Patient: sex F, age 77
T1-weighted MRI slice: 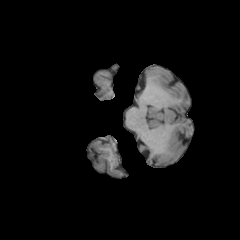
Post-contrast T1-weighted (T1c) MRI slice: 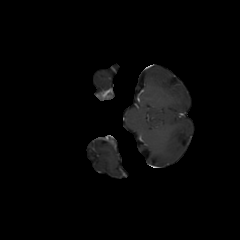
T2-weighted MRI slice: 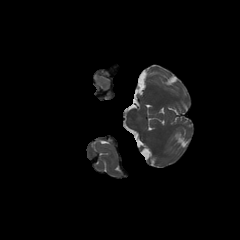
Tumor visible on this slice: no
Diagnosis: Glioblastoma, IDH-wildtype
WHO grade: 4